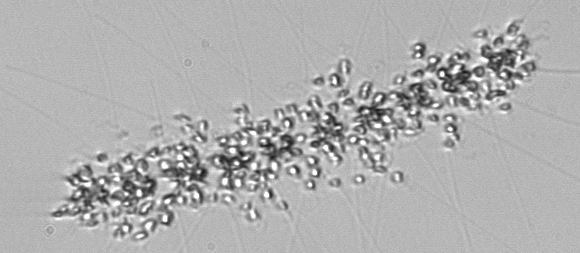
Label: Chaetoceros_didymus_TAG_external_flagellate